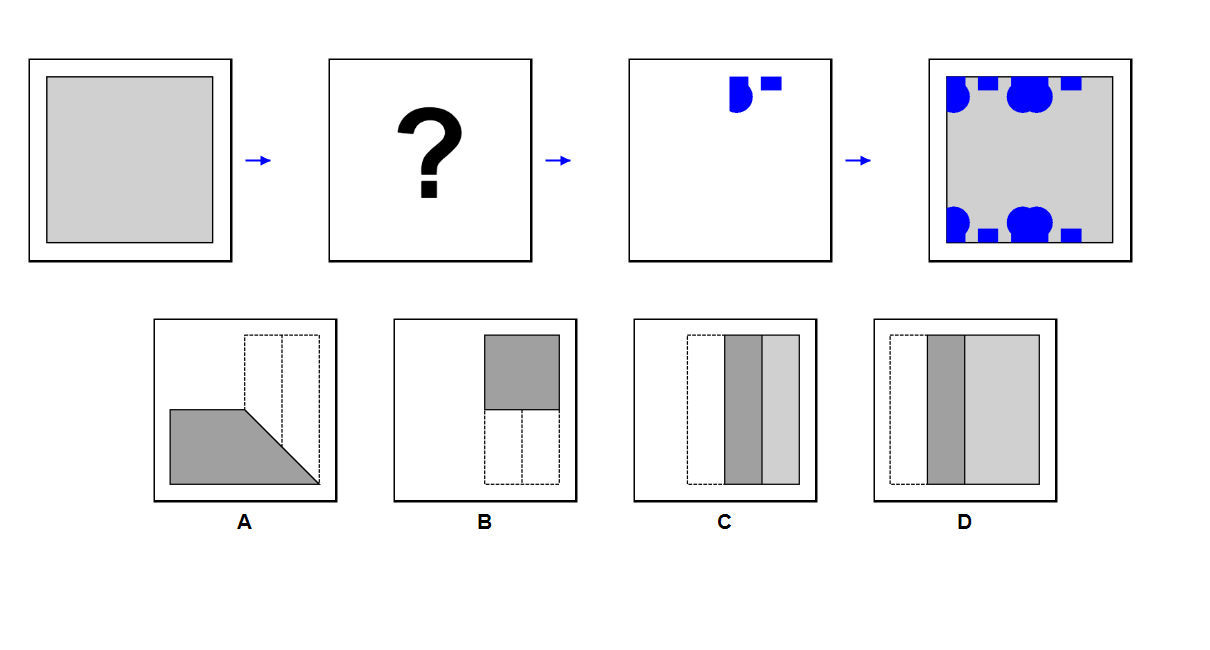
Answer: A